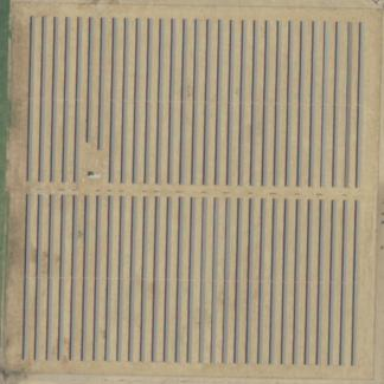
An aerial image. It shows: Solar power plant with photovoltaic technology generating electricity.